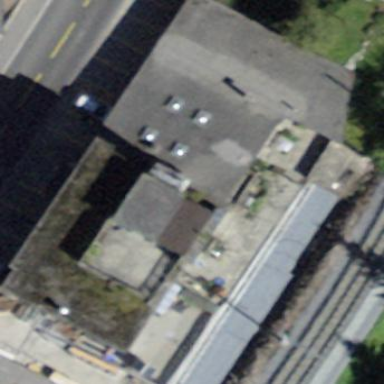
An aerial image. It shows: Flat-roofed building.